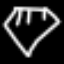
Label: diamond